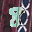
Label: 8